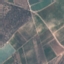
Land use / land cover: PermanentCrop